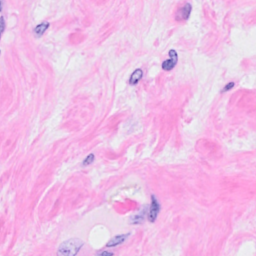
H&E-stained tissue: Breast